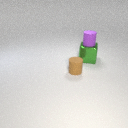
large green metal cube to the right of small brown rubber cylinder